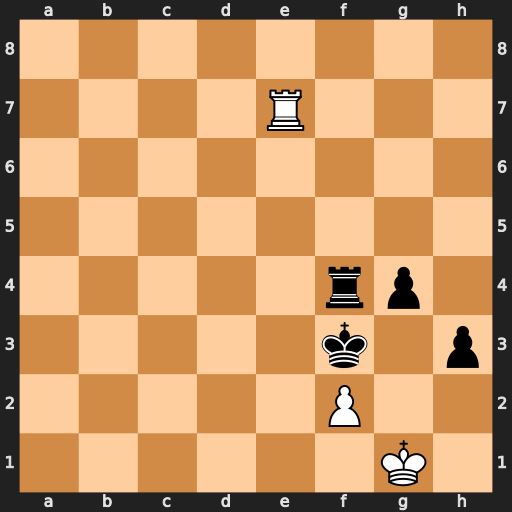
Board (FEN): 8/4R3/8/8/5rp1/5k1p/5P2/6K1
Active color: w
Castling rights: -
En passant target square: -
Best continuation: Re3#